Question: I'm implementing a UNO game using sockets and stuff. So far I've been working on the GUI for each client, I've succeeded when getting a random set of cards for each player and a random central card but got stuck on the following:
I'm using a button to represent each card of a hand, say I want to select a Red card (because the central card is also Red) I've done all the validation methods that allow you to place or not to place your card. But the central button's icon isn't changing (the central card variable changes but not the button's icon that represents it).
I read this question and tried to use the SwingUtilities.invokeLater but the icon doesn't change ( <URL>.
Here's the code where I change the JButton's icon:
'''
public void setBtnIcon( final javax.swing.JButton btn, final modelo.Card c) {
SwingUtilities.invokeLater(new Runnable() {
@Override
public void run() {
btn.updateUI();
Color color = c.getColor();
btn.setBackground(color);
if (c instanceof modelo.NumberCard) {
short value = ((modelo.NumberCard) c).getValue();
String str = Short.toString(value);
btn.setIcon(new javax.swing.ImageIcon(getClass().getResource("/jugadoruno/vista/" + str + ".png")));
} else if (c instanceof modelo.ActionCard) {
modelo.ActionType t = ((modelo.ActionCard) c).getActionType();
String str = t.toString();
btn.setIcon(new javax.swing.ImageIcon(getClass().getResource("/jugadoruno/vista/" + str + ".png")));
}
}
});
}
'''
It receives a card (to get it's color, value/actionType), it changes the JButton's background to that same color, and searches for the correct icon (if a card is red and has a value 1 it will change the Button's background to red and search for 1.png that is a transparent image with the number 1)
If there's a better way to doing this I'll be pleased to know it. Right now It just sets the icon at the beginning of the execution.
Thanks for your time!

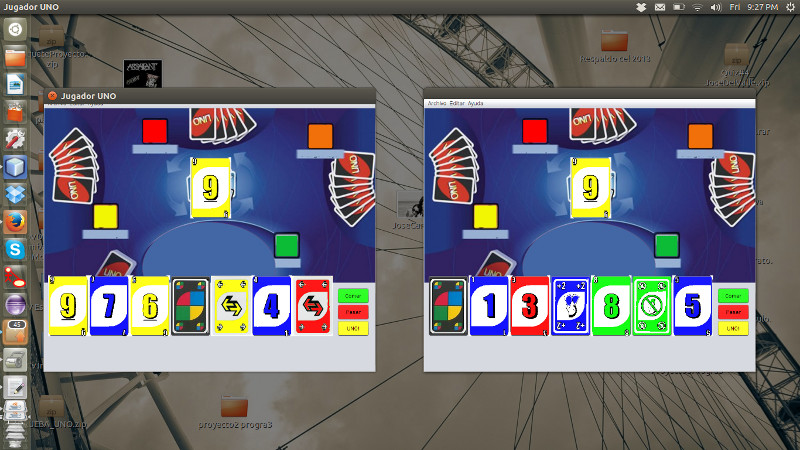
Answer: Two things to check:
1. Make sure you're calling setBtnIcon inside some kind of event listener such that it fires when you want it to. I couldn't tell from your original question whether "it just sets the icon at the beginning of execution" meant the method was only being called once.
2. Run through your code with a debugger (or add a print statement or two) to make sure that the result of getClass().getResource(...) isn't null. Getting co-located resources can be a tricky thing, especially if you're distributing your app in a JAR file.